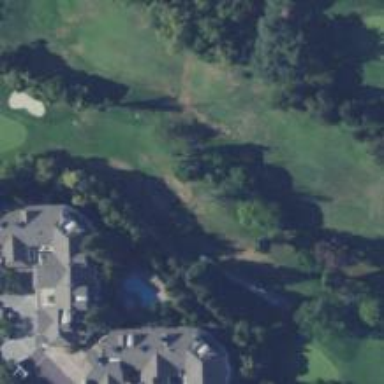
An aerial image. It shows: Path for golf carts.